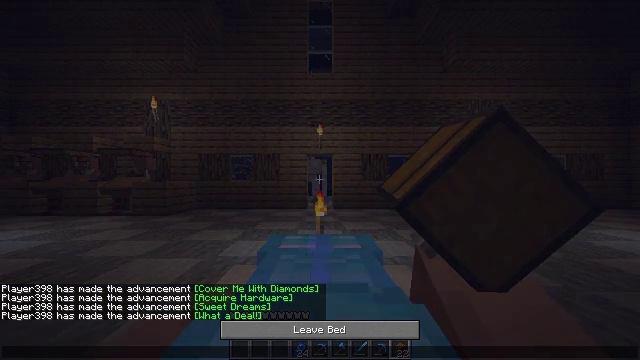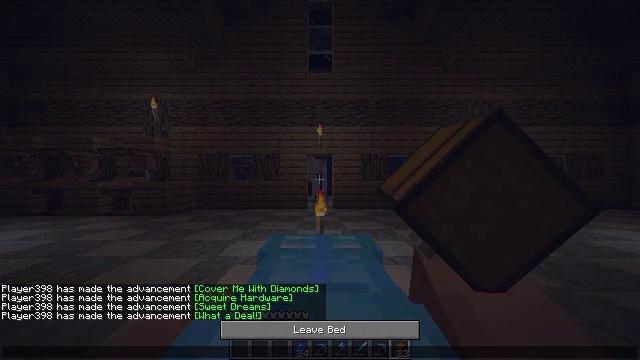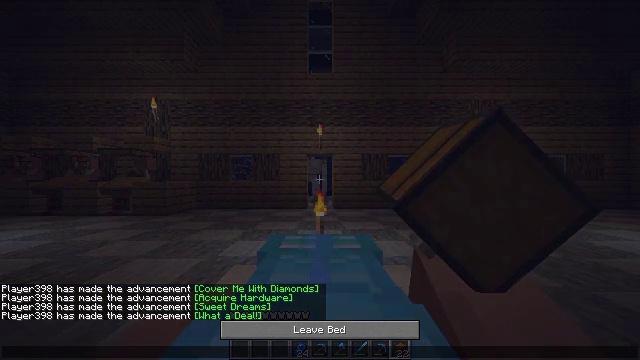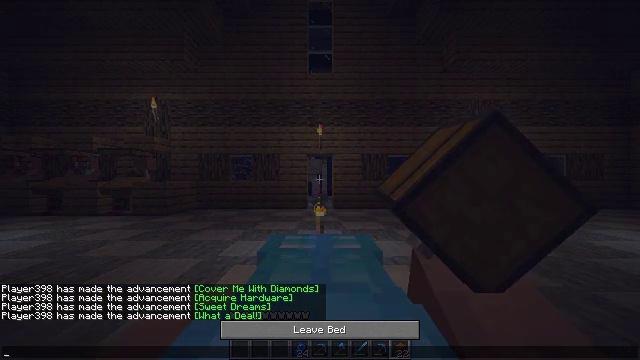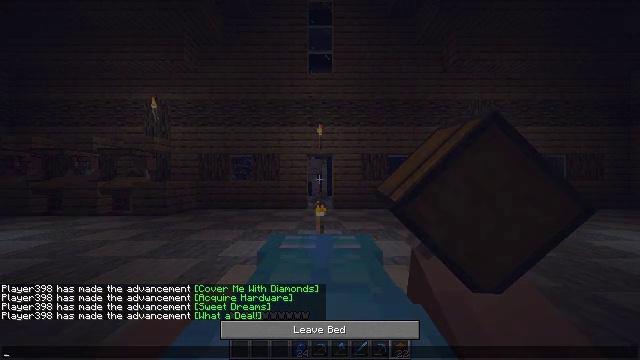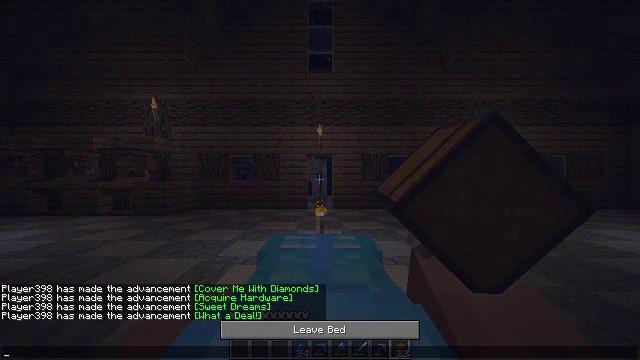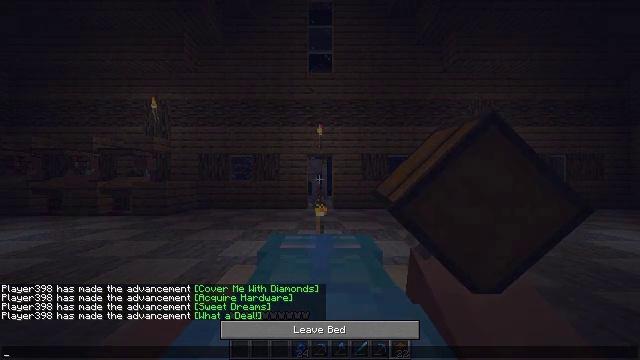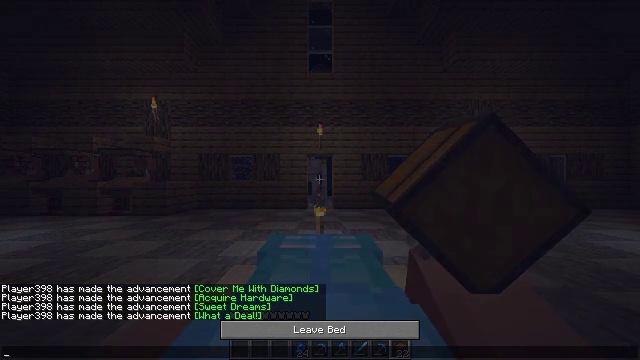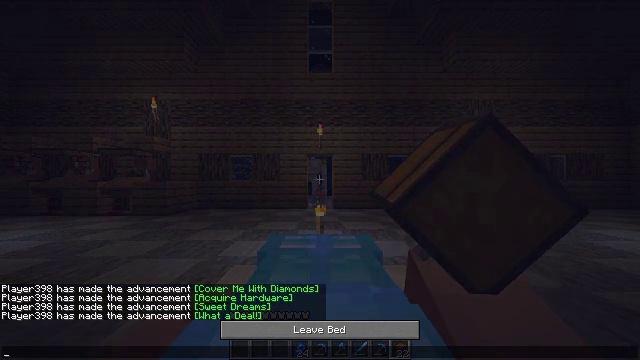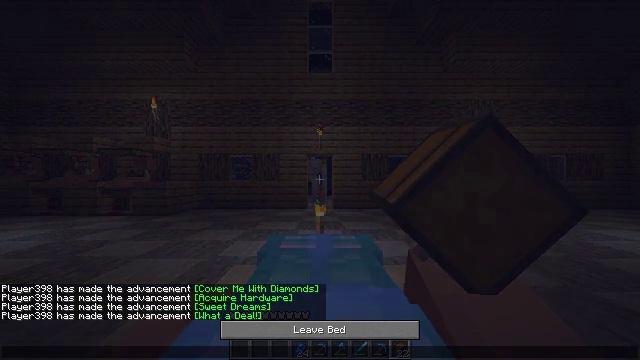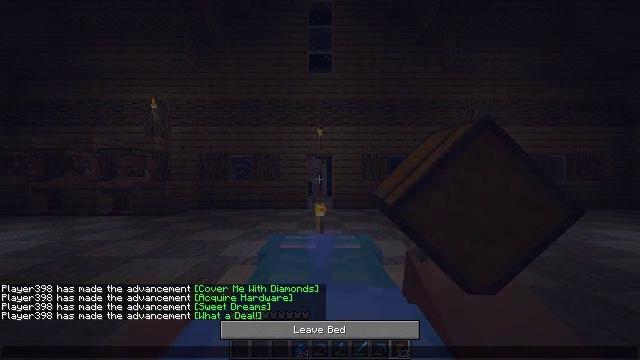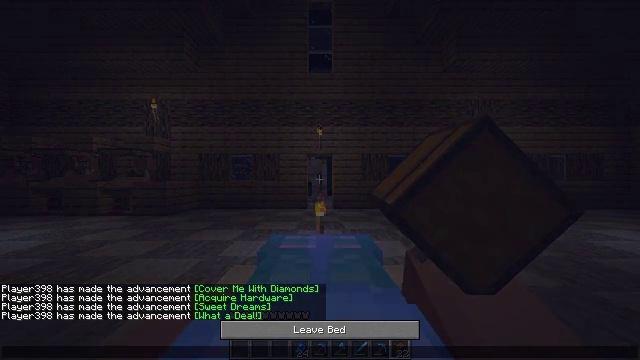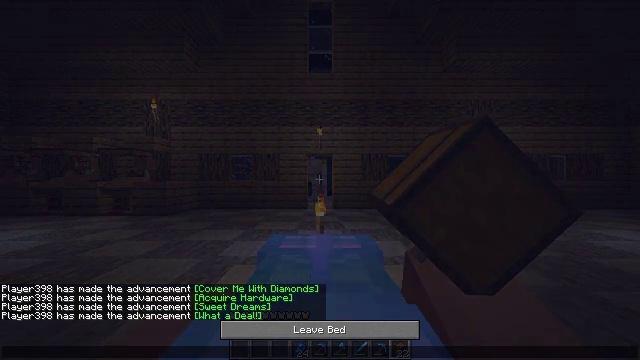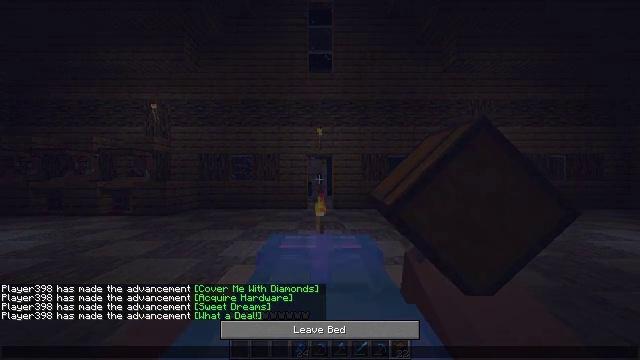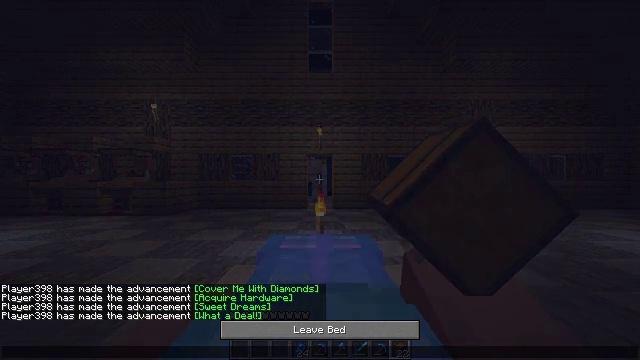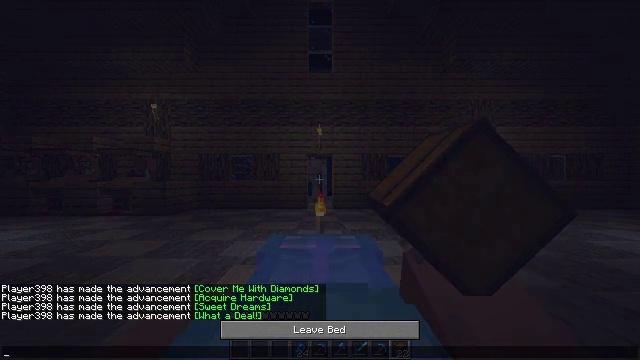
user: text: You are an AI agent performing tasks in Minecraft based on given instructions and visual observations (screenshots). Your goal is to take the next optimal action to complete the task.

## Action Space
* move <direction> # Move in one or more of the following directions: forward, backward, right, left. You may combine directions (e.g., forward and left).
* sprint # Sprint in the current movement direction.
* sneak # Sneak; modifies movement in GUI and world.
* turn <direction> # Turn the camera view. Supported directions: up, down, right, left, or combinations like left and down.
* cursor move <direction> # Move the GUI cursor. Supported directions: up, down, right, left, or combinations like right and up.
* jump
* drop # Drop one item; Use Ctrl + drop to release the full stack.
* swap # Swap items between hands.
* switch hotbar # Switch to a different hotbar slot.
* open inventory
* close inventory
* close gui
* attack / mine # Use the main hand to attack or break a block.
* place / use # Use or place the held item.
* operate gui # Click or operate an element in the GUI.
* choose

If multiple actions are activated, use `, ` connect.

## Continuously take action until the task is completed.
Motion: motion action
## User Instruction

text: Produce an apple from the crafting grid.
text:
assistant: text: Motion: no_op
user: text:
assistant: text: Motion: no_op
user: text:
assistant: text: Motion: no_op
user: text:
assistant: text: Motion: no_op
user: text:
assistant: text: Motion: no_op
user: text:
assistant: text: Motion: no_op
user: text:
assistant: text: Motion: no_op
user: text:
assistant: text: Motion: no_op
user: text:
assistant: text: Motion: no_op
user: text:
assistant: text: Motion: no_op
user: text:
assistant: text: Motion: no_op
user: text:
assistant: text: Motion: no_op
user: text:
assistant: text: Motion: no_op
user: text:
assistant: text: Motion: no_op
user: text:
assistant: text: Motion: no_op
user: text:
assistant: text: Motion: no_op
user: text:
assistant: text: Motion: no_op
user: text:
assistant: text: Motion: no_op
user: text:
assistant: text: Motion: no_op
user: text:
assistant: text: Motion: no_op
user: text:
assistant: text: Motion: no_op
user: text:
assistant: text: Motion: no_op
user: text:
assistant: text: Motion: no_op
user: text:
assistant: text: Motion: no_op
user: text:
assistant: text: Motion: no_op
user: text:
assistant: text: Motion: no_op
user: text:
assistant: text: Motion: no_op
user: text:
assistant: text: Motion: no_op
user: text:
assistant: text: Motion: no_op
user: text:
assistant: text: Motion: no_op